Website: crate-barrel
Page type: account-selection
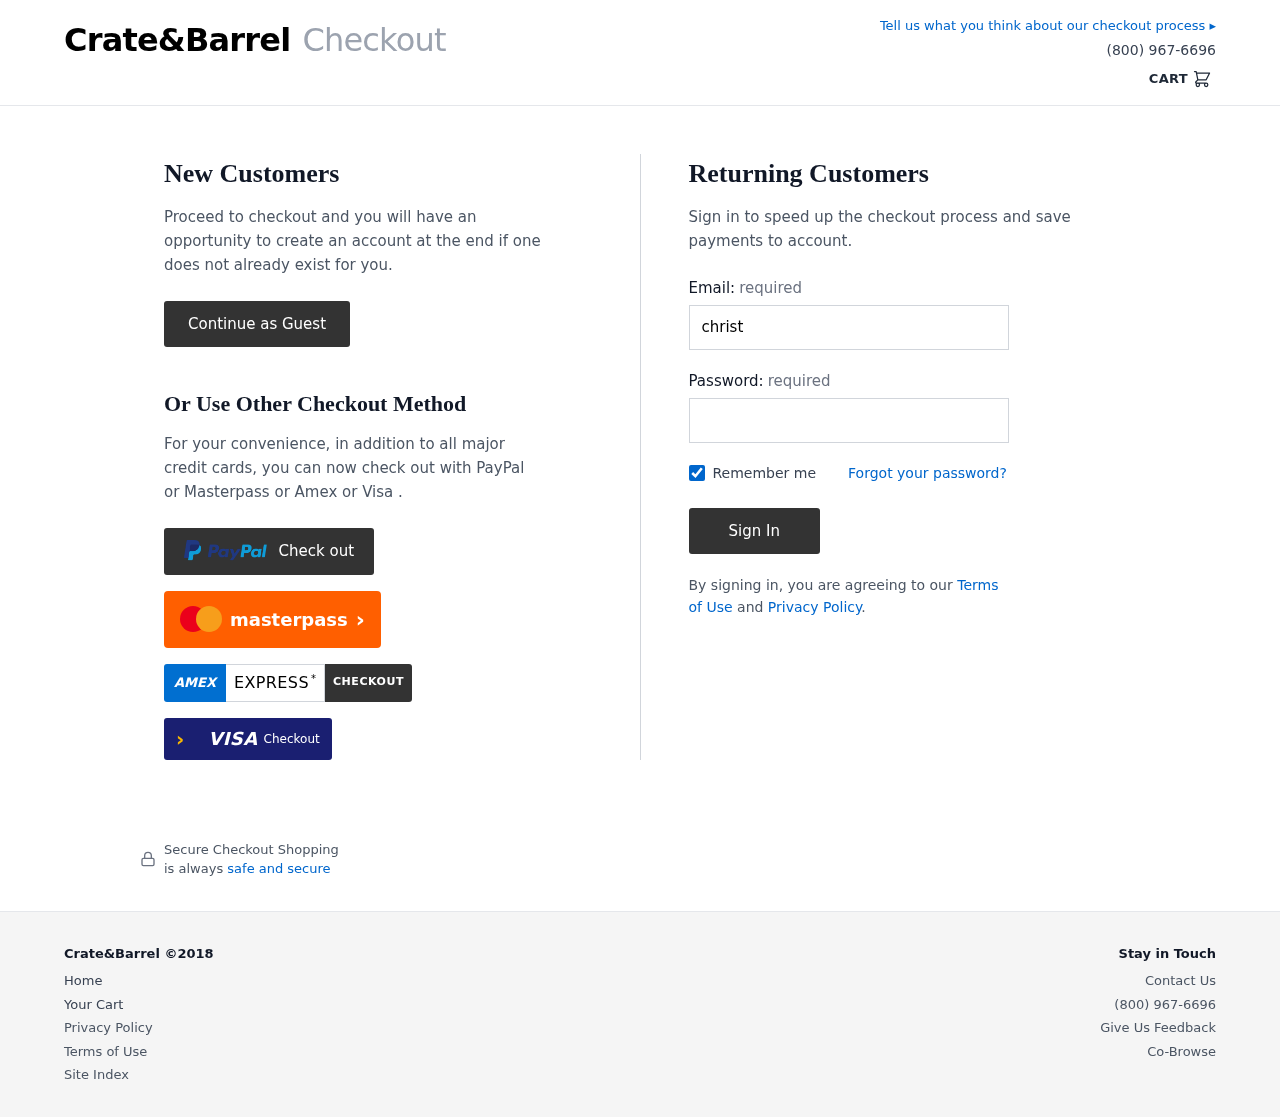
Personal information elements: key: PII_LOGIN_USERNAME
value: christopher4628